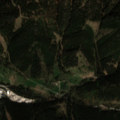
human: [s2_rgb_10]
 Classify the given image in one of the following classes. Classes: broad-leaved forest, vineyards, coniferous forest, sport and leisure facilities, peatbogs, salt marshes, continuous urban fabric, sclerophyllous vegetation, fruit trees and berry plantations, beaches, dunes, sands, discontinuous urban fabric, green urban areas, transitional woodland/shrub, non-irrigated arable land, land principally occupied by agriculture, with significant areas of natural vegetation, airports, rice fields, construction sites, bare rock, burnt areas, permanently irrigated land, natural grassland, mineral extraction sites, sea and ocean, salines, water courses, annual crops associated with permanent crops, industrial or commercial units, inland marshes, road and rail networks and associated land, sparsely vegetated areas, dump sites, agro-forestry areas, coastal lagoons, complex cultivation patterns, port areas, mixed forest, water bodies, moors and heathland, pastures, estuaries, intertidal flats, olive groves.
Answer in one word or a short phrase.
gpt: pastures, coniferous forest, mixed forest